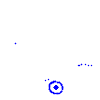
Particle: pion